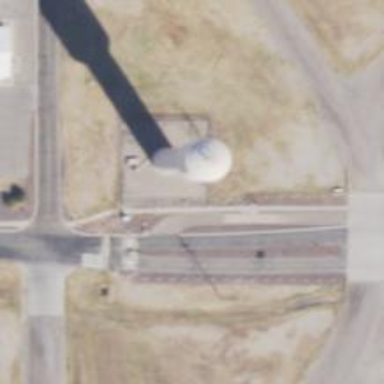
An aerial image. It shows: Water tower.